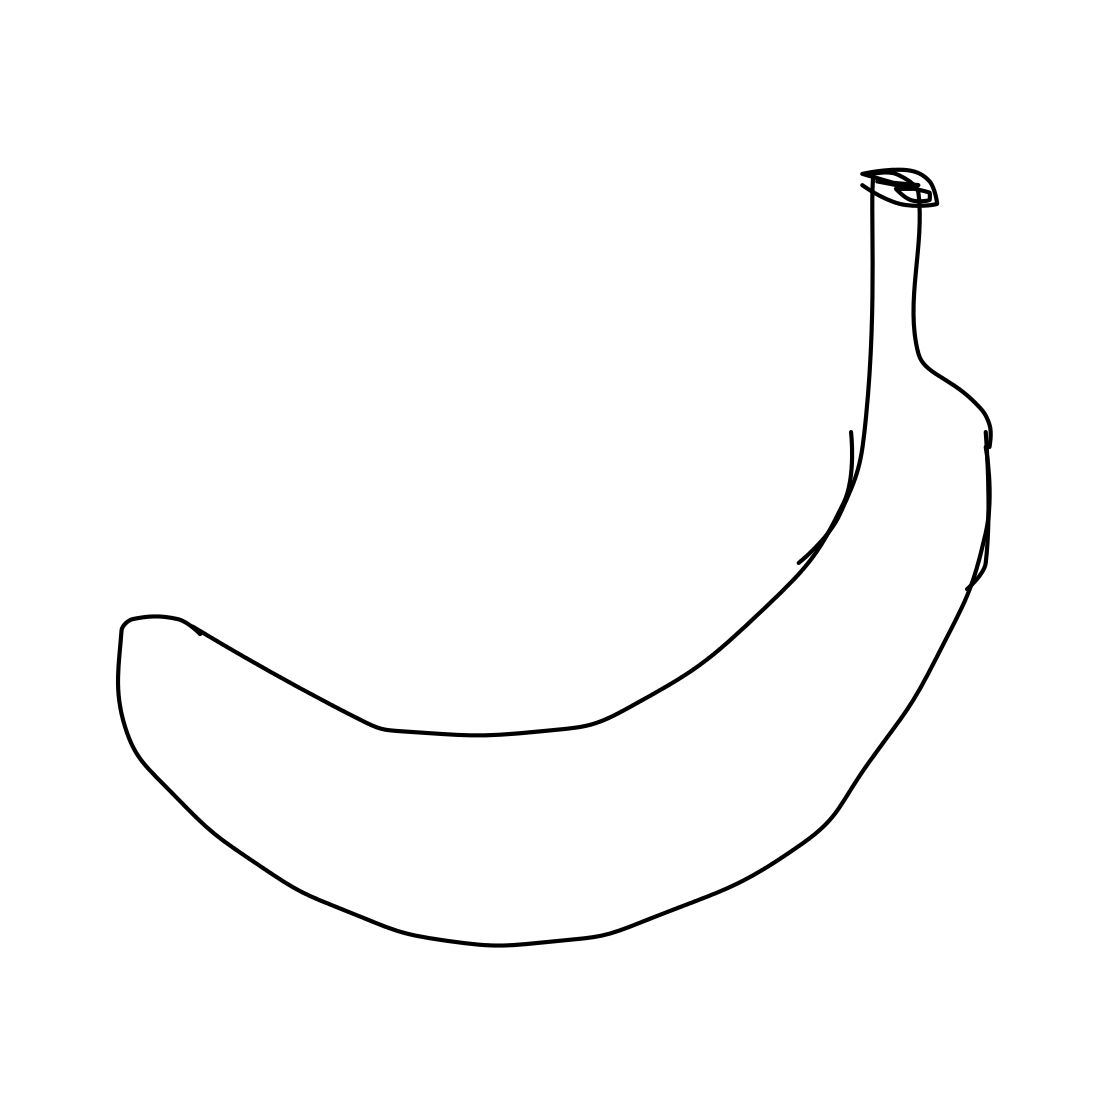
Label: banana